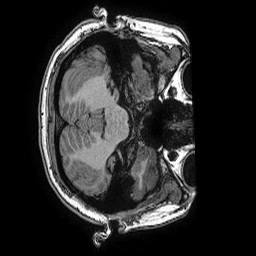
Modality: T1w
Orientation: axial
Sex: female
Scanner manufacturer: ge
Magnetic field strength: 3 T
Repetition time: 0.0077 s
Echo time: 0.003436 s